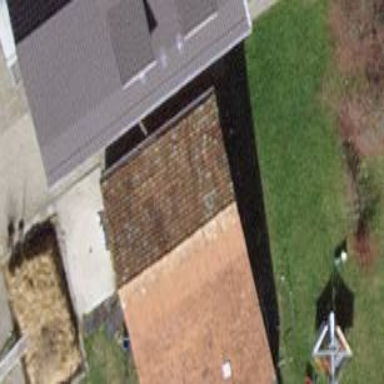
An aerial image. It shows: Shed building.